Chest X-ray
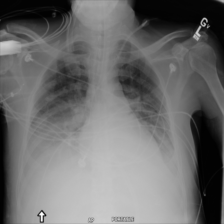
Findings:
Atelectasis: positive
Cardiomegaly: negative
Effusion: negative
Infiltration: negative
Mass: negative
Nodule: negative
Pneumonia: negative
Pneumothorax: negative
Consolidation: positive
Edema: negative
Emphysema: negative
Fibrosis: negative
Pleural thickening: negative
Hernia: negative